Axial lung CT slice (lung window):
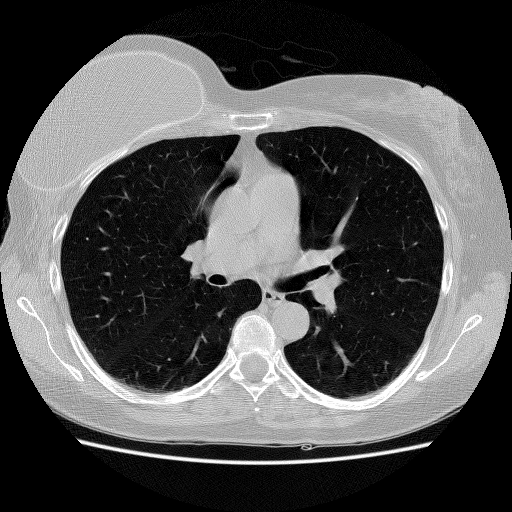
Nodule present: no